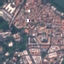
Land use / land cover class: Residential